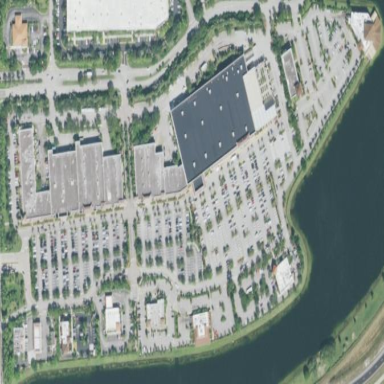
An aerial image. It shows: Retail area.